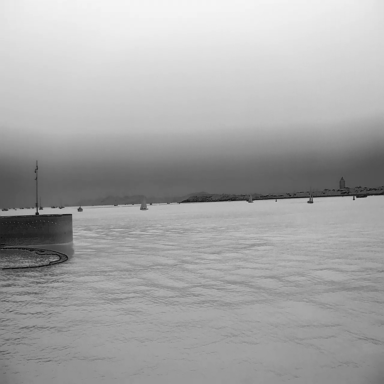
There are four sailboats in the infrared image.